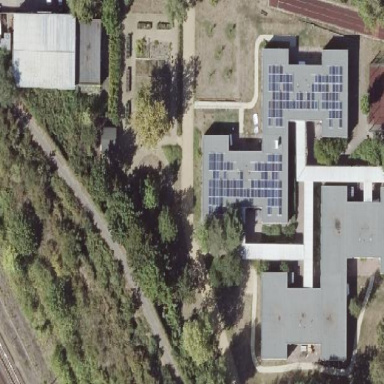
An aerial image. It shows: School building.